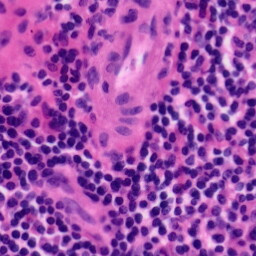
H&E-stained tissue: Tonsil